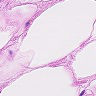
Metastatic tissue present: no